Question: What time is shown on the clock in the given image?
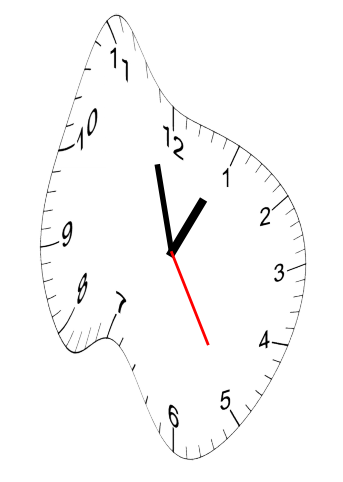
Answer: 12:57:25